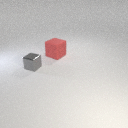
small gray metal cube to the left of large red rubber cube